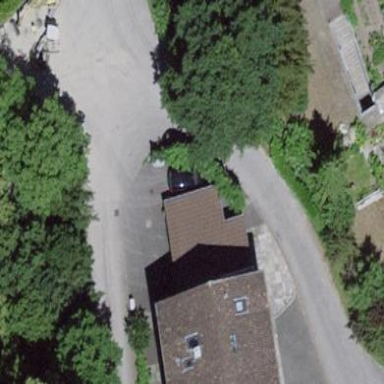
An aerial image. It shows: Rural barn.